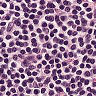
Metastatic tissue present: no